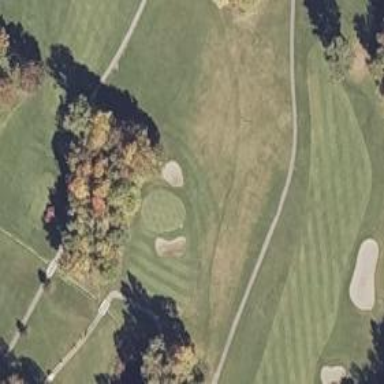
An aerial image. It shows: Golf hole.